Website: ulta-beauty
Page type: customer-info-address
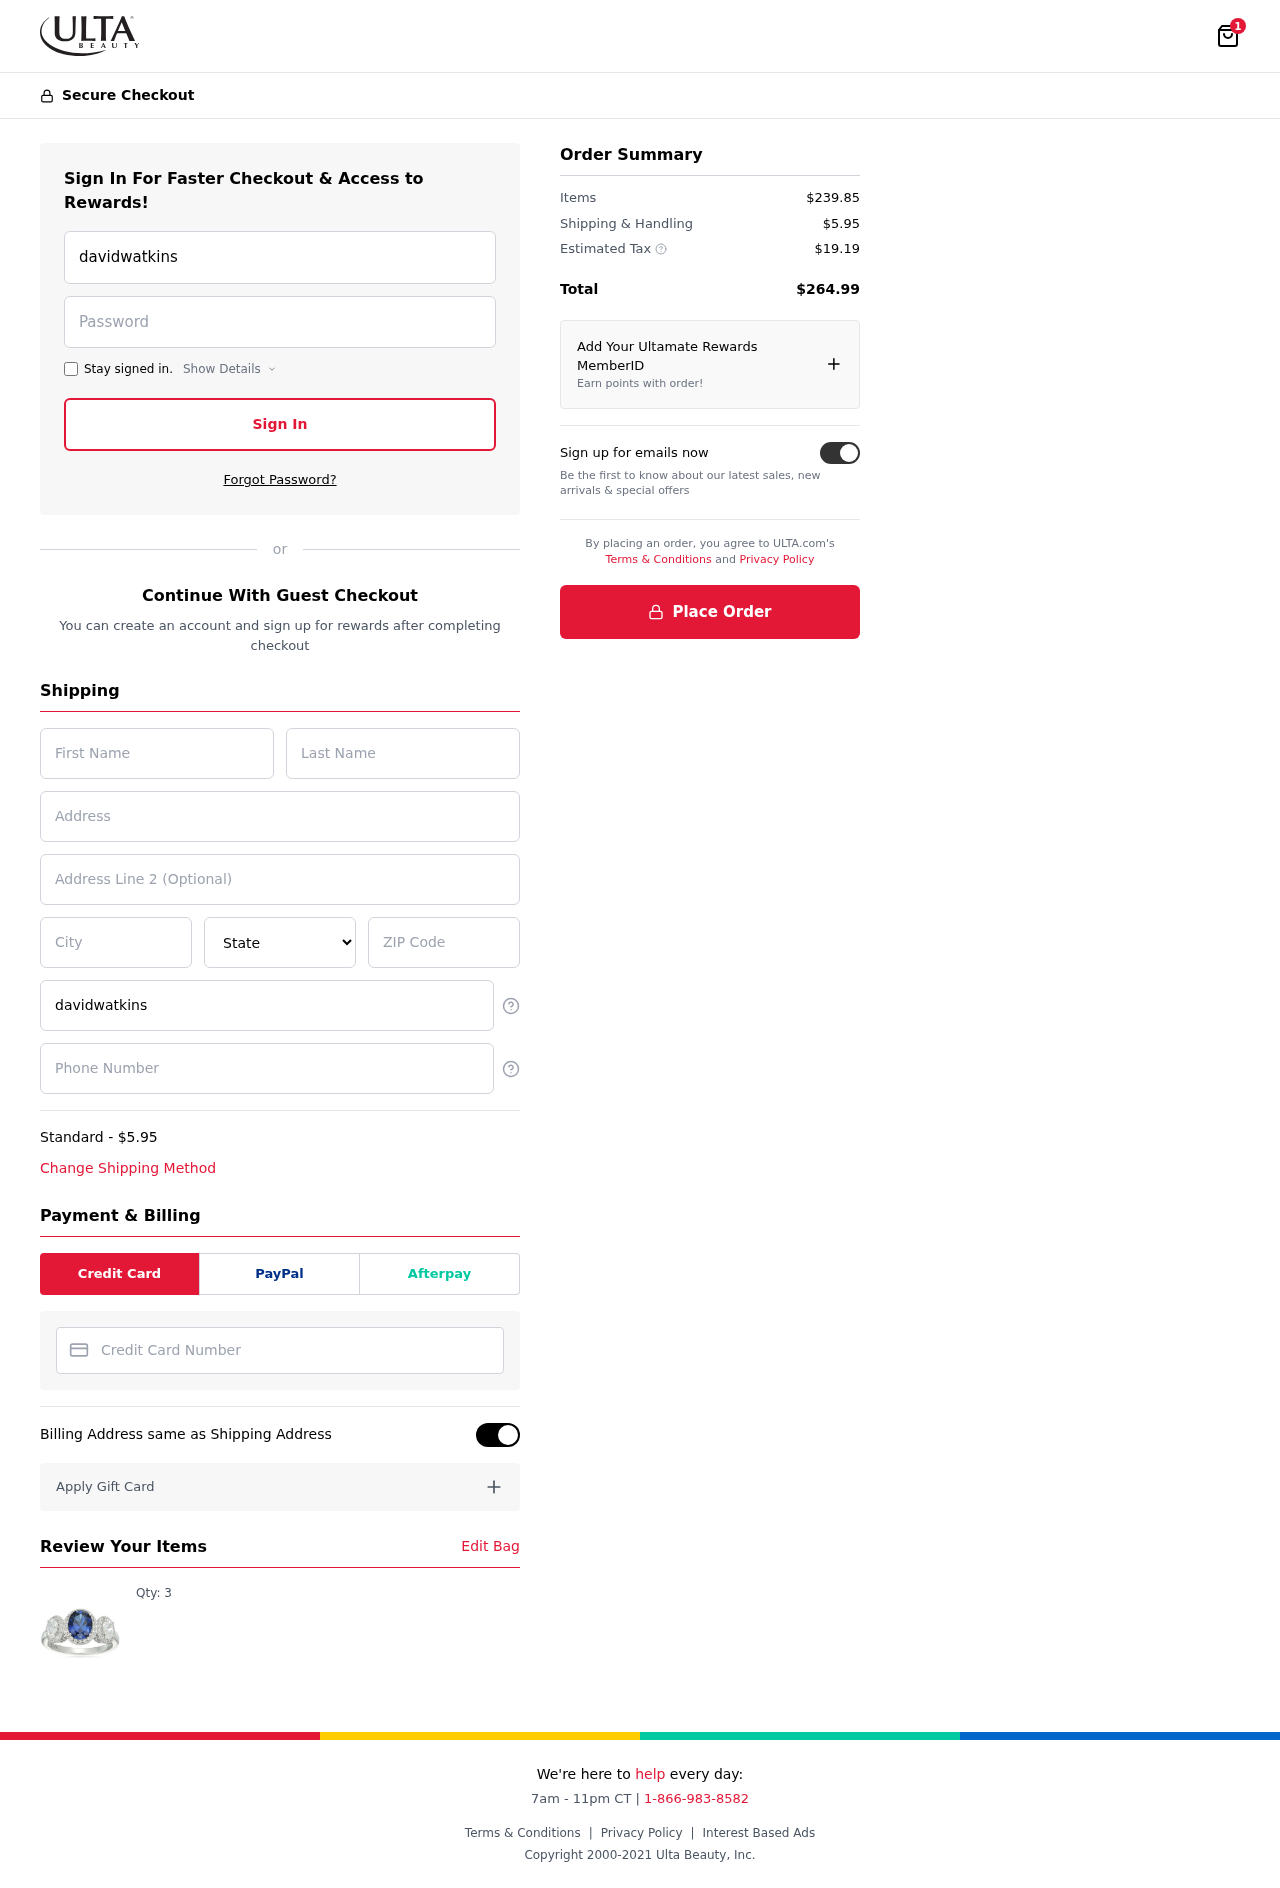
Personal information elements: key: PII_CARD_NUMBER
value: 6011 2875 1752 5157
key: PII_CITY
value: Heatherside
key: PII_EMAIL
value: davidwatkins@gmail.com
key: PII_FIRSTNAME
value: David
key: PII_LASTNAME
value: Watkins
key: PII_PHONE
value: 4988485117
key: PII_POSTCODE
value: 41932
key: PII_STATE
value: Wyoming
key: PII_STREET
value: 17073 Cohen Centers
Product elements: key: PRODUCT1_QUANTITY
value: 3
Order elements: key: ORDER_NUM_ITEMS
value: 1
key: ORDER_SHIPPING_COST
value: $5.95
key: ORDER_ITEMS_TOTAL
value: $239.85
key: ORDER_SHIPPING_COST2
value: $5.95
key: ORDER_TAX
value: $19.19
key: ORDER_TOTAL
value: $264.99